Question: I have created symfony using collection
'''
<fieldset>
<legend>{{ 'Comments'|trans }}:</legend>
{{ form_start(form) }}
<table>
<tbody>
<tr>
<td>{{ form_label(form.category) }}</td>
<td>{{ form_widget(form.category) }}</td>
</tr>
<tr><td colspan="2">{{ form_errors(form.category) }}</td></tr>
<tr><td colspan="2">{{ form_label(form.comment) }}</td></tr>
<tr><td colspan="2">{{ form_widget(form.comment) }}</td></tr>
<tr><td colspan="2">{{ form_errors(form.comment) }}</td></tr>
<tr><td colspan="2">{{ form_label(form.documents) }}</td></tr>
<tr><td colspan="2">{{ form_widget(form.documents) }}</td></tr>
<tr><td colspan="2">{{ form_errors(form.documents) }}</td></tr>
<tr>
<td colspan="2">
{{ form_widget(form.save) }}
</td>
</tr>
</tbody>
</table>
{{ form_end(form) }}
</fieldset>
'''
but I'am stuck with one thing I need form erros after upload input
'''
<tr><td colspan="2">{{ form_label(form.documents) }}</td></tr>
<tr><td colspan="2">{{ form_widget(form.documents) }}</td></tr>
<tr><td colspan="2">{{ form_errors(form.documents) }}</td></tr>
'''
But here's what I am getting and what I need to achieve:

How can I achieve such behavior?
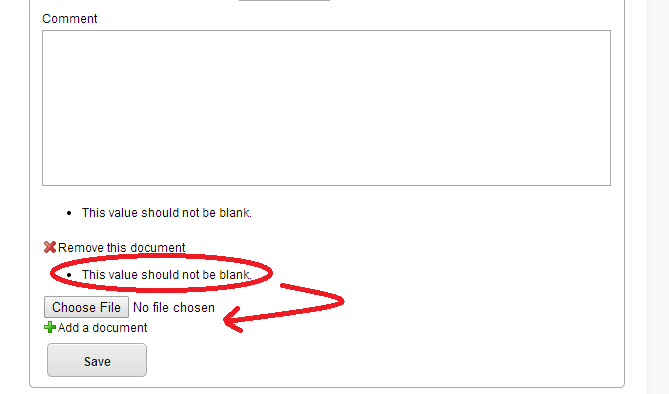
Answer: I found a solution, by creating custom form row template as shown in <URL>
'''
{# Path/ToBundle/Forms/fields.html.twig #}
{% block form_row %}
{% spaceless %}
<div class="form_row">
{{ form_label(form) }}
{{ form_widget(form) }}
{{ form_errors(form) }}
</div>
{% endspaceless %}
{% endblock form_row %}
'''
Then I included it before rending form:
'''
{% form_theme form with 'PathToBundle:Forms:fields.html.twig' %}
<fieldset>
<legend>{{ 'Comments'|trans }}:</legend>
{{ form_start(form) }}
...
'''
And lastly I render form row using included template:
'''
<tr><td colspan="2">{{ form_row(form.documents) }}</td></tr>
'''
Though I'll still need to improve html markup, but it works fine, and renders elements, in needed order.